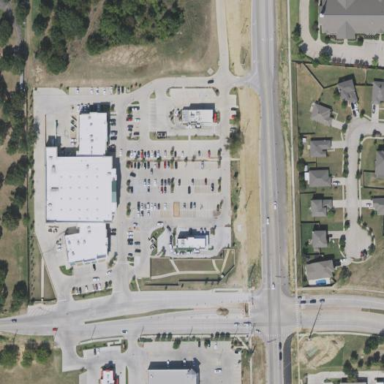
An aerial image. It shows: Retail area.